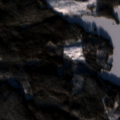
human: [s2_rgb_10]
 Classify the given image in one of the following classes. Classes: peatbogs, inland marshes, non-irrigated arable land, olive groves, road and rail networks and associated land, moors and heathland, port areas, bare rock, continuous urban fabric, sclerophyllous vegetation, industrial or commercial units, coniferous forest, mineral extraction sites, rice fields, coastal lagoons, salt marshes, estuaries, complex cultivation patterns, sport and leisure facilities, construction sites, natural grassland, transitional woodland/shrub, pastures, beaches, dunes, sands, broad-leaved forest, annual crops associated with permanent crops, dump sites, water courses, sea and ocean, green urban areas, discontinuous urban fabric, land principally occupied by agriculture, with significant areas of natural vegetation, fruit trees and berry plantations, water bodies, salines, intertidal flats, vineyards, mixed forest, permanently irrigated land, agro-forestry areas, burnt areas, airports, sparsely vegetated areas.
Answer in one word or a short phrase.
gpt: coniferous forest, mixed forest, transitional woodland/shrub, water bodies